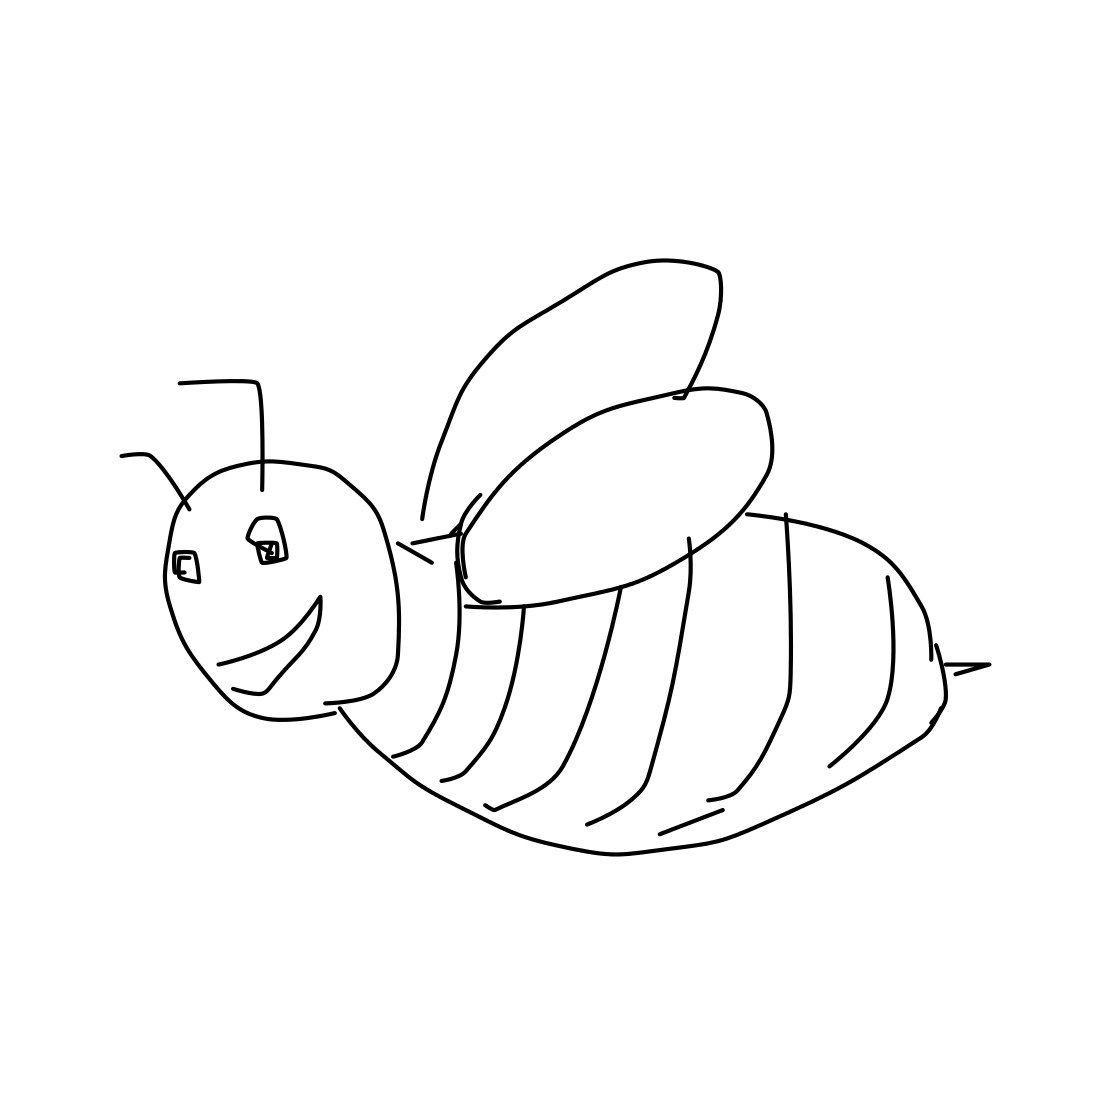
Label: bee